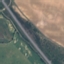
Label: Highway